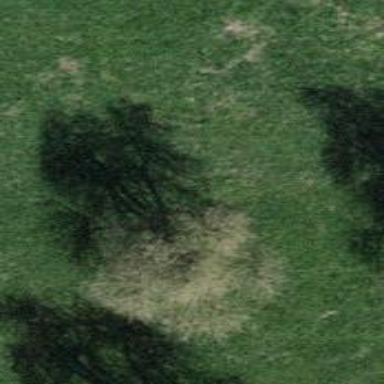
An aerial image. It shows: Single tag "natural: tree."